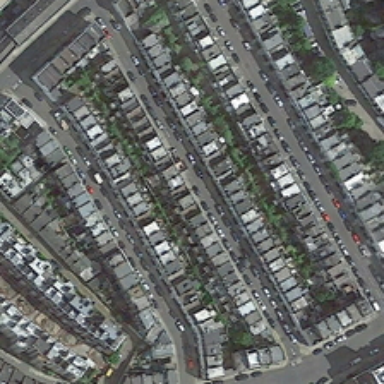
Many buildings and green trees are in a dense residential area .